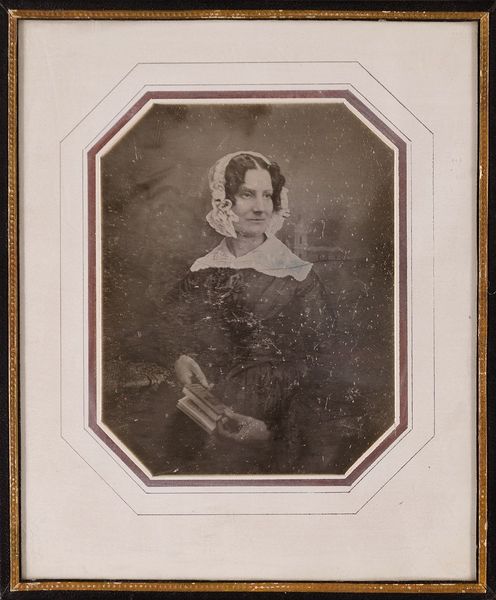
Titel: Henriette Brödermann, um 1847
Künstler: Carl Ferdinand Stelzner
Standort: Hamburg
Institution: Museum für Kunst und Gewerbe Hamburg
Schlagwörter: frau, haube, portrait, figur, kopfbedeckung, foto, fotografie, photographie, photo, lichtbild, daguerreotypie, bildwerke, angewandte und bildende kunst, hessische systematik, porträt, porträtfotografie, porträtphotographie, hüftbild